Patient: sex F, age 38
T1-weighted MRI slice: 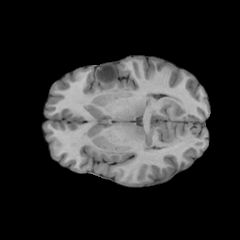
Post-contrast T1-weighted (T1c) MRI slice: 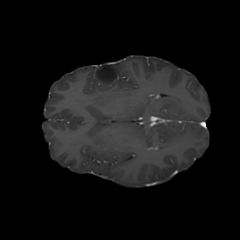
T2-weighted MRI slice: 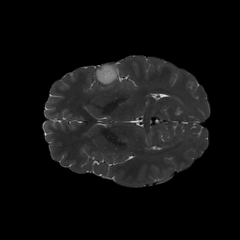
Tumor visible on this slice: yes
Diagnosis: Astrocytoma, IDH-mutant
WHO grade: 2